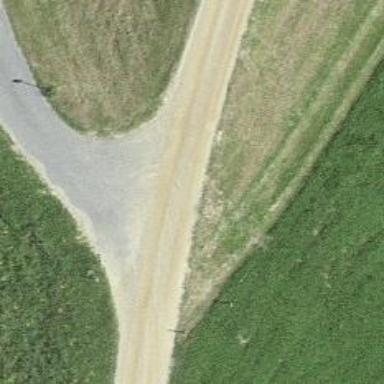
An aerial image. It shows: Gravel track with grade2 tracktype.